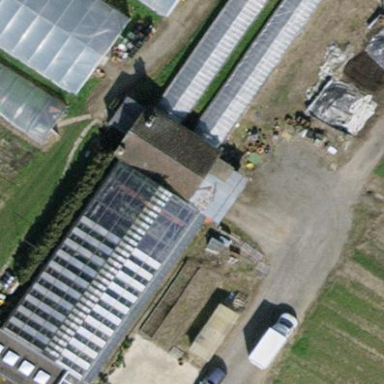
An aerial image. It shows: Greenhouse.